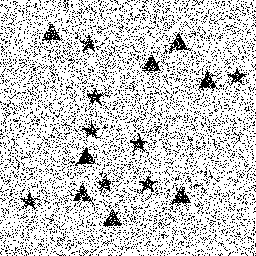
Squares: 0
Triangles: 8
Stars: 8
Total shapes: 16